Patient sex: M
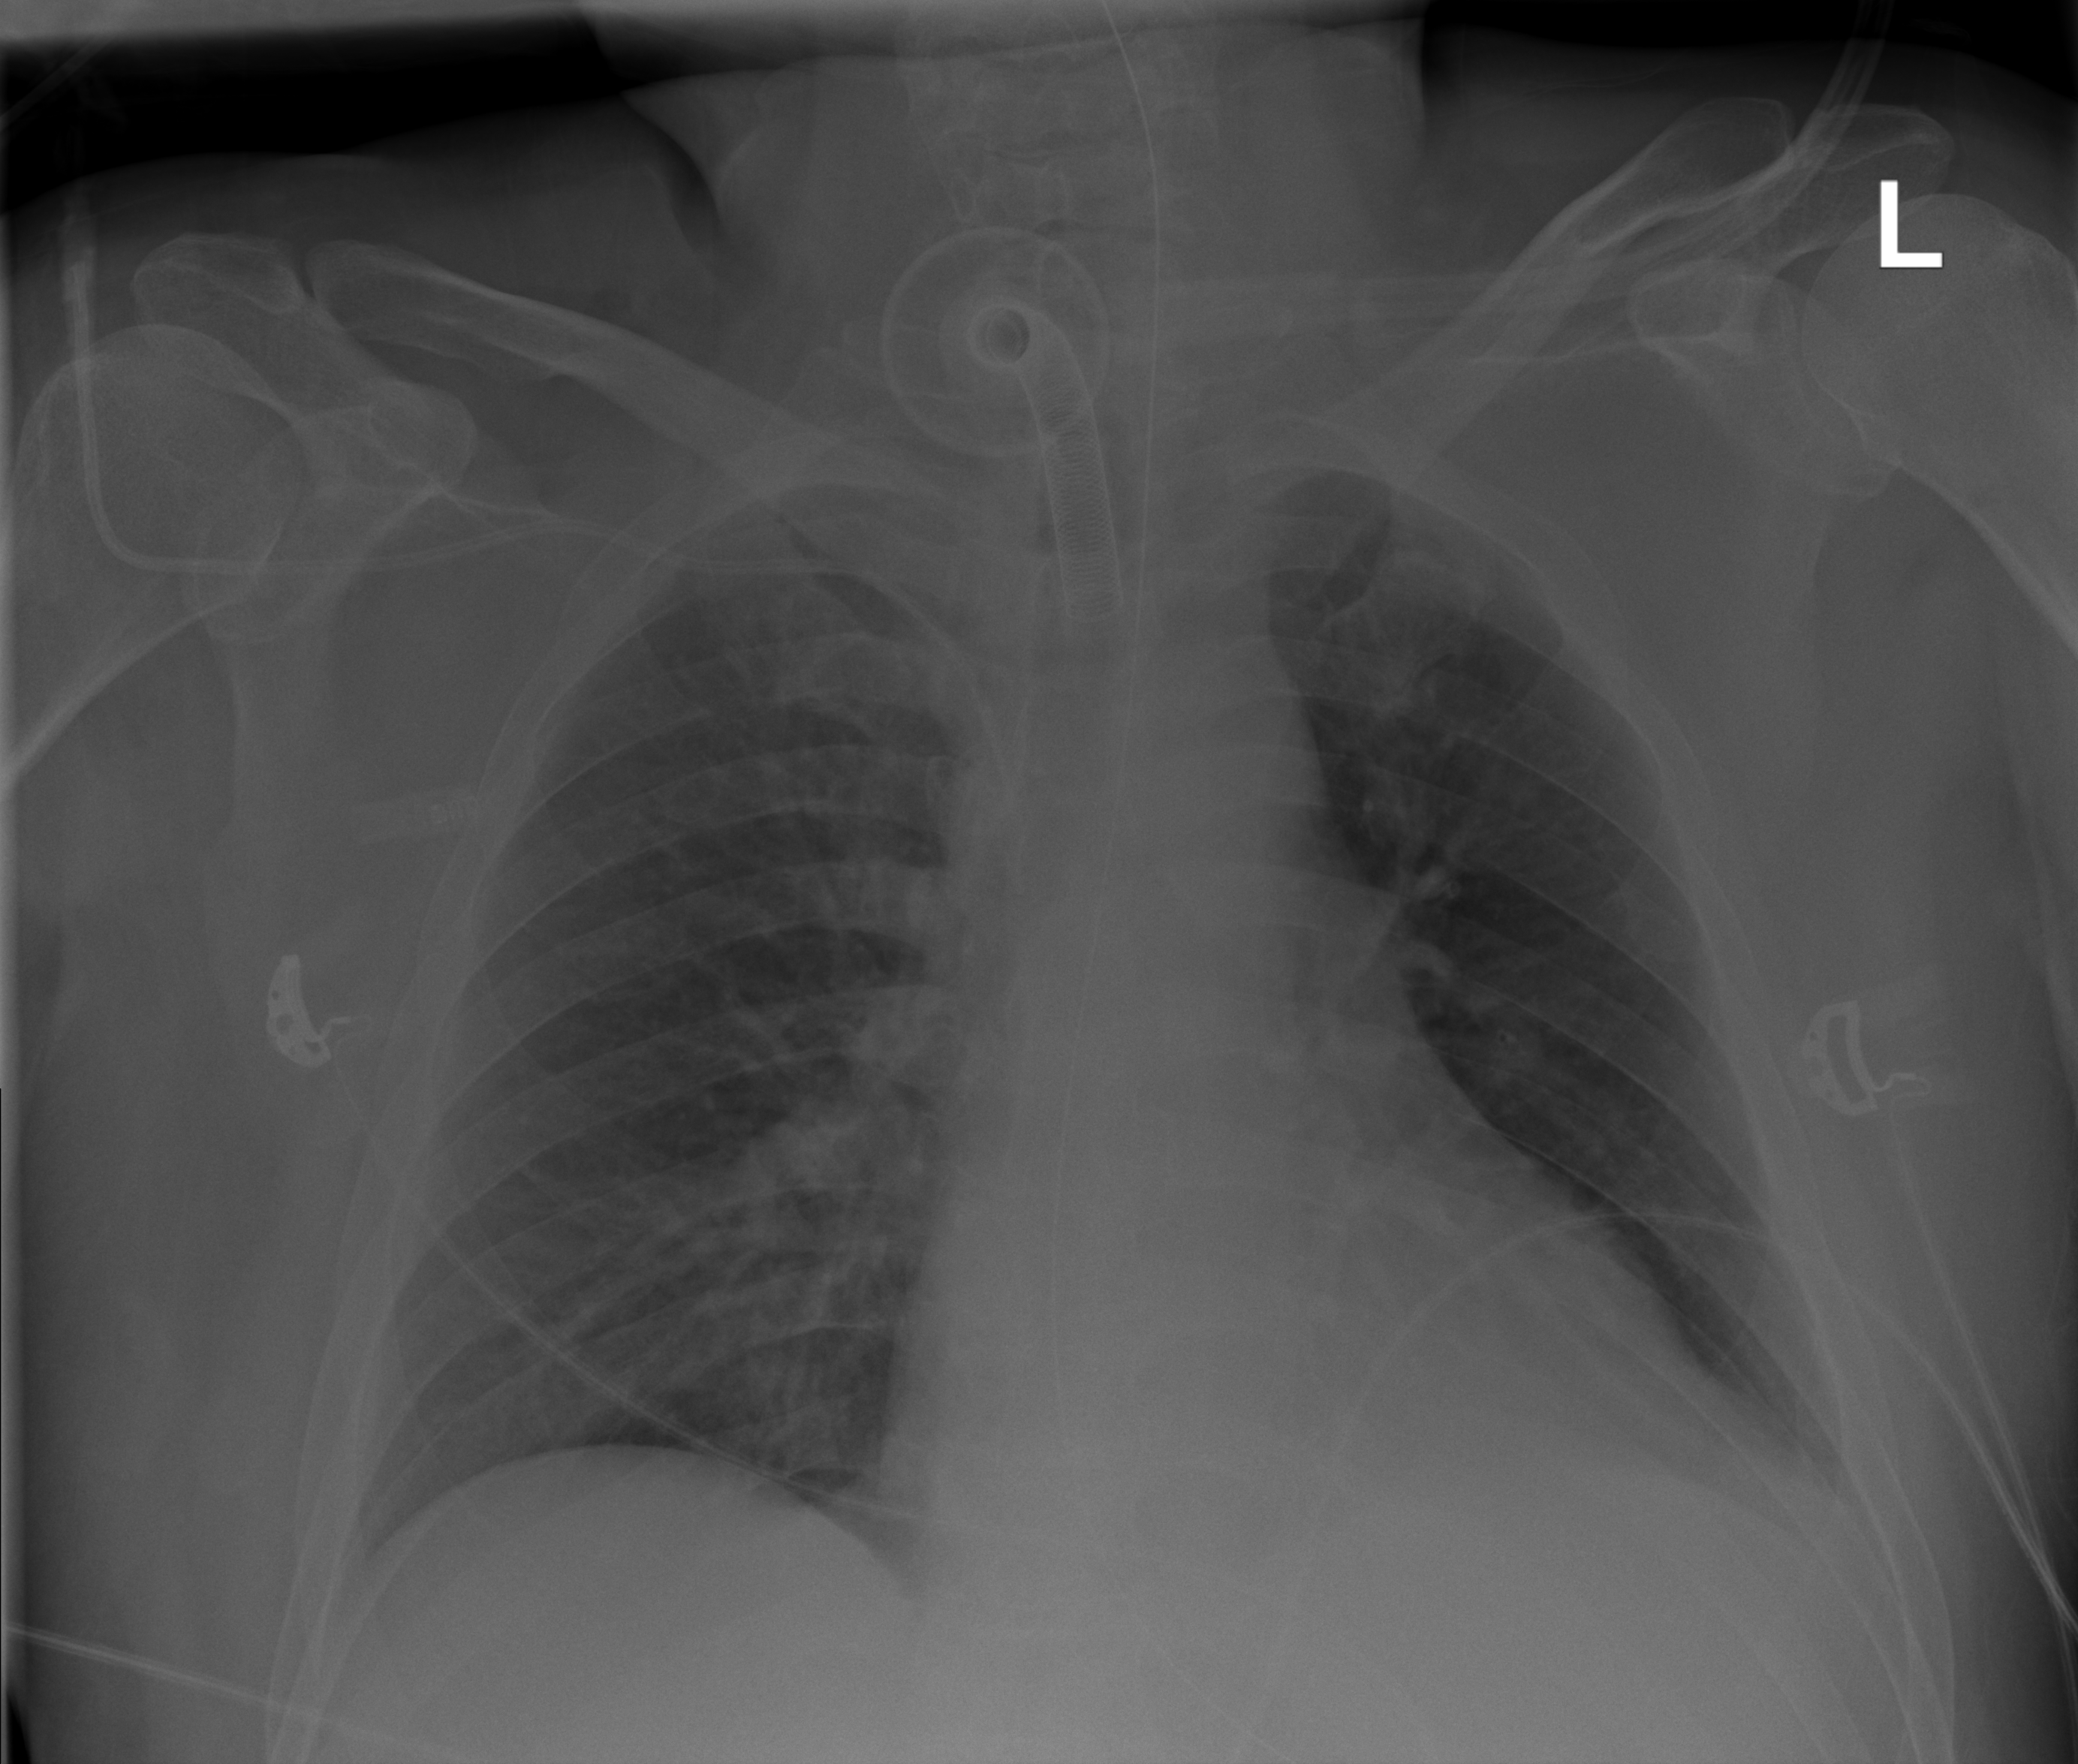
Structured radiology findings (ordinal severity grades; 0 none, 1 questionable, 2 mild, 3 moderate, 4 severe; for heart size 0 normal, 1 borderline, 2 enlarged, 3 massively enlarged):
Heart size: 2
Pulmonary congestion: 2
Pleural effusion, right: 0
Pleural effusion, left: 0
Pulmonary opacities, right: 1
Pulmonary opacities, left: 0
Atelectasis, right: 0
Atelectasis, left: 0